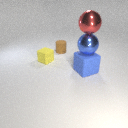
large red metal sphere above large blue metal sphere